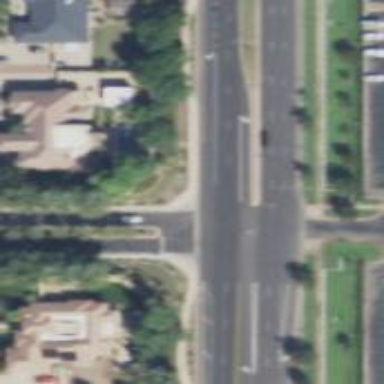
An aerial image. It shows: Secondary road with asphalt surface.